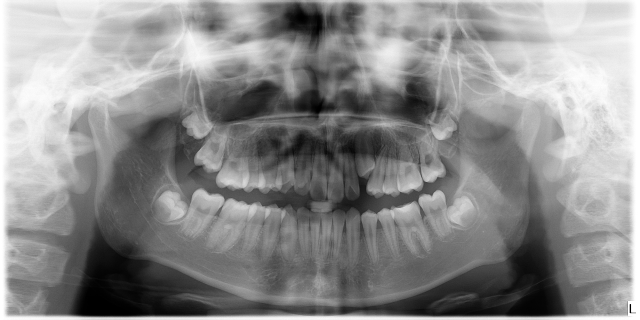
adult